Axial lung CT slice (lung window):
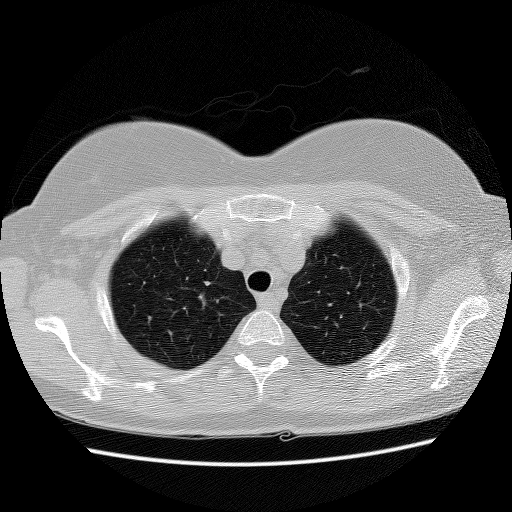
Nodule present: no